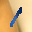
Label: 1